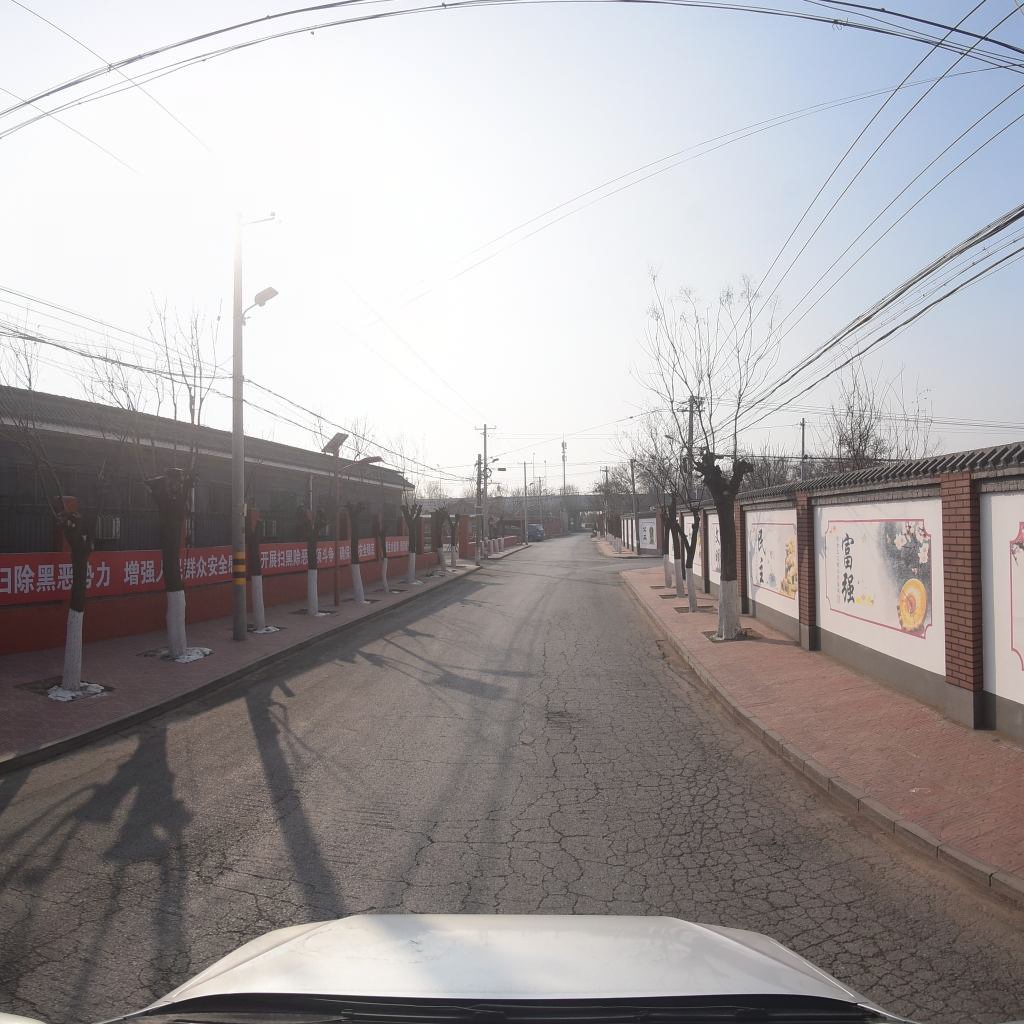
Region: Fengtai
Road damage annotations: alligator crack